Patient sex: M
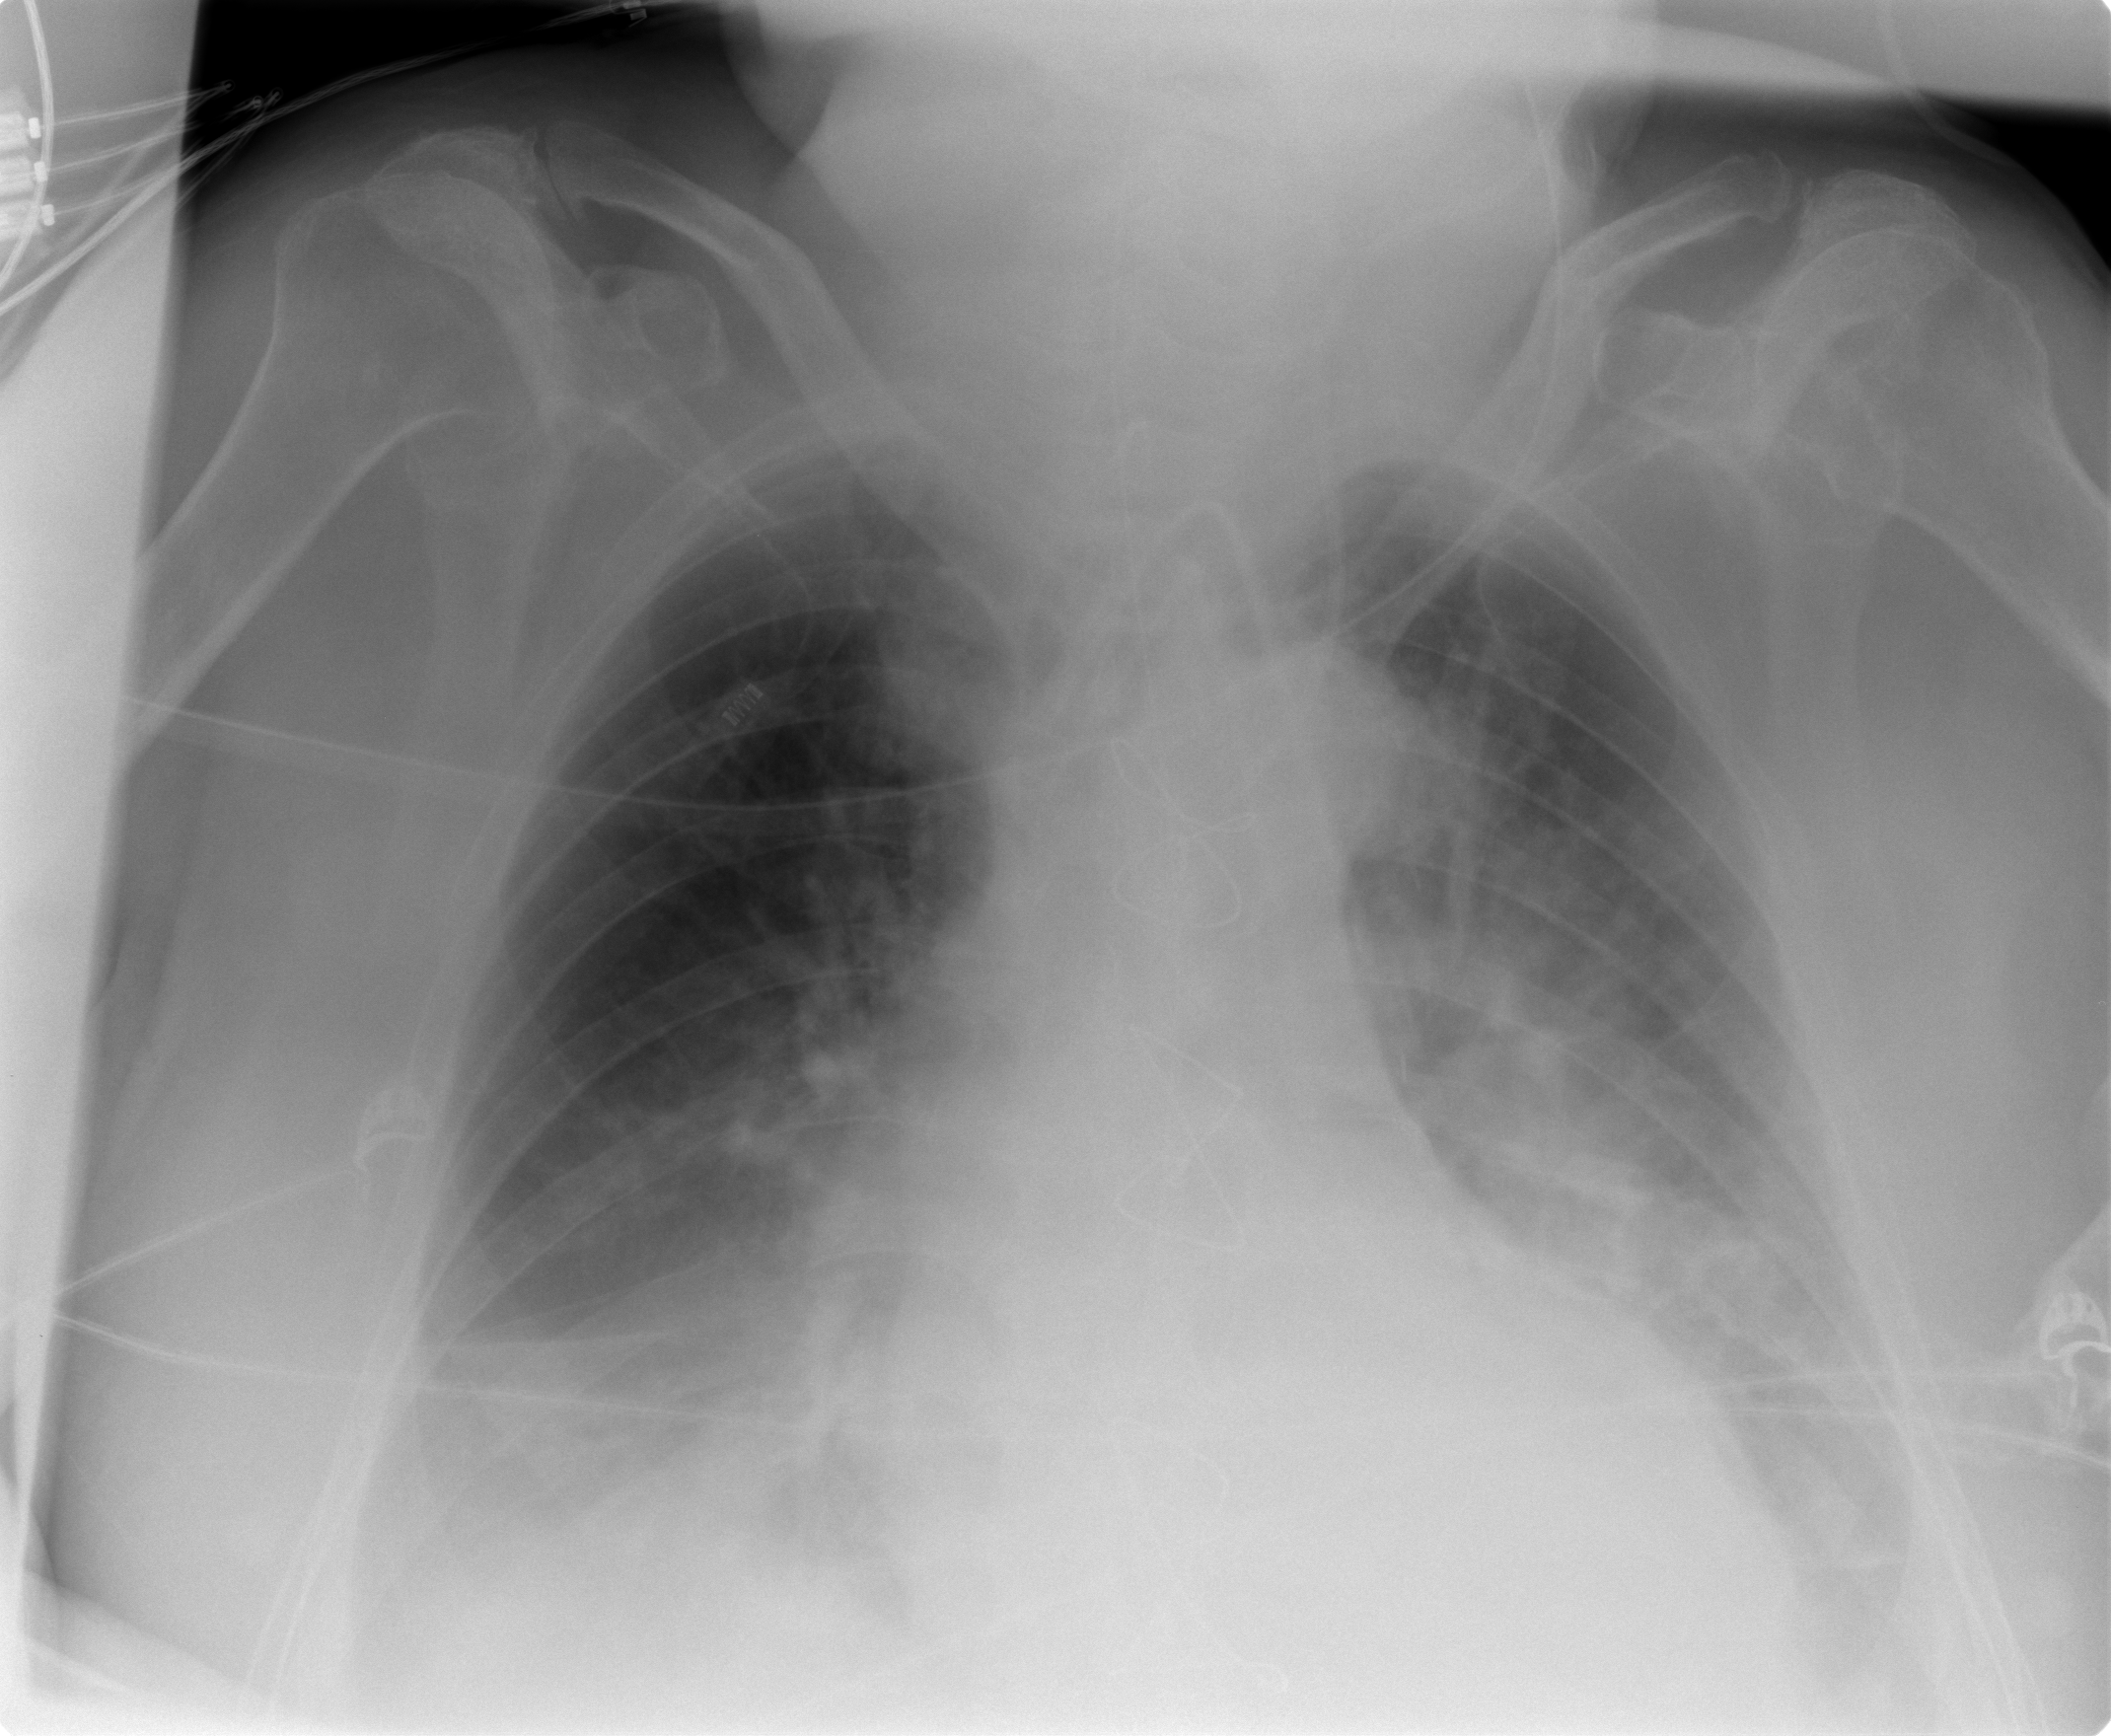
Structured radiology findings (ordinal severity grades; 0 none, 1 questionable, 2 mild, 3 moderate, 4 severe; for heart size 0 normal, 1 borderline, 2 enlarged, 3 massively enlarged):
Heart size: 2
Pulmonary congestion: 2
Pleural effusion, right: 3
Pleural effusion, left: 3
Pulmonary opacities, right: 0
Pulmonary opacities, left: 2
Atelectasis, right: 2
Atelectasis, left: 2